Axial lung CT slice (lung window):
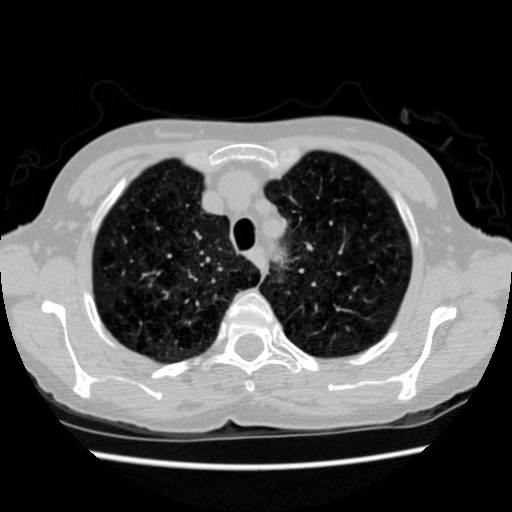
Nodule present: no